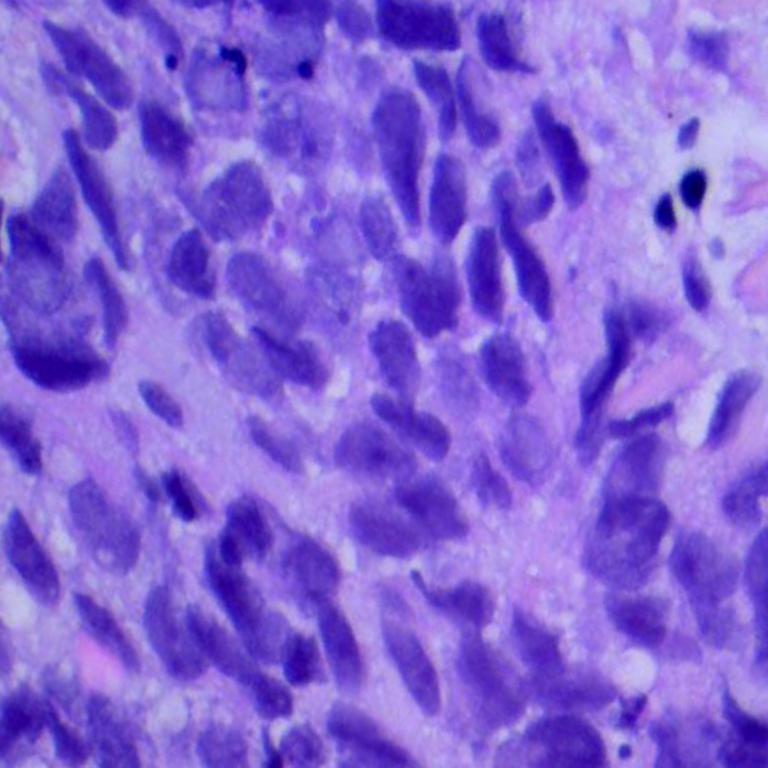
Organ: lung
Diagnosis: squamous carcinomas